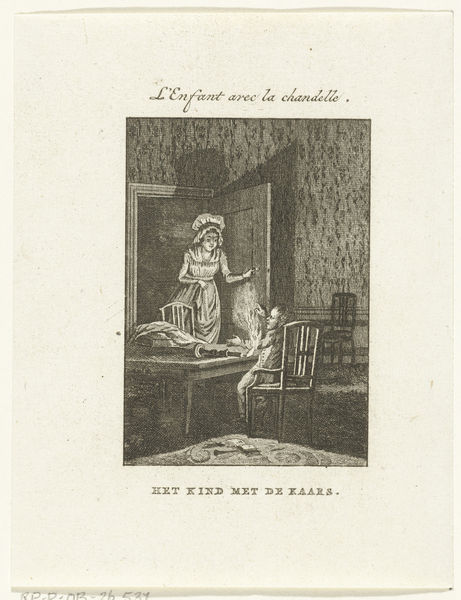
Titel: Kind verwondt zich aan omgevallen kaars
Künstler: Jan Lucas van der Beek
Standort: Amsterdam
Institution: Rijksmuseum
Schlagwörter: frau, laterne, licht, stuhl, stühle, tisch, zeichnung, zimmer, haube, wand, kind, blatt, schrift, französisch, tapete, deutsch, druck, stich, seite, holländisch